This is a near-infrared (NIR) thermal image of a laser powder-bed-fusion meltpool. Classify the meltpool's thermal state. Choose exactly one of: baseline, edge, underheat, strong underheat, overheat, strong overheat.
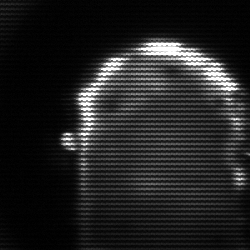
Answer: baseline